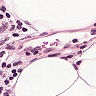
Metastatic tissue present: no